Brain MRI, t1w sequence, axial 2D slice.
Patient: age 42, sex M, weight 78 kg, height 1.78 m
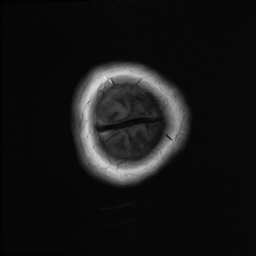